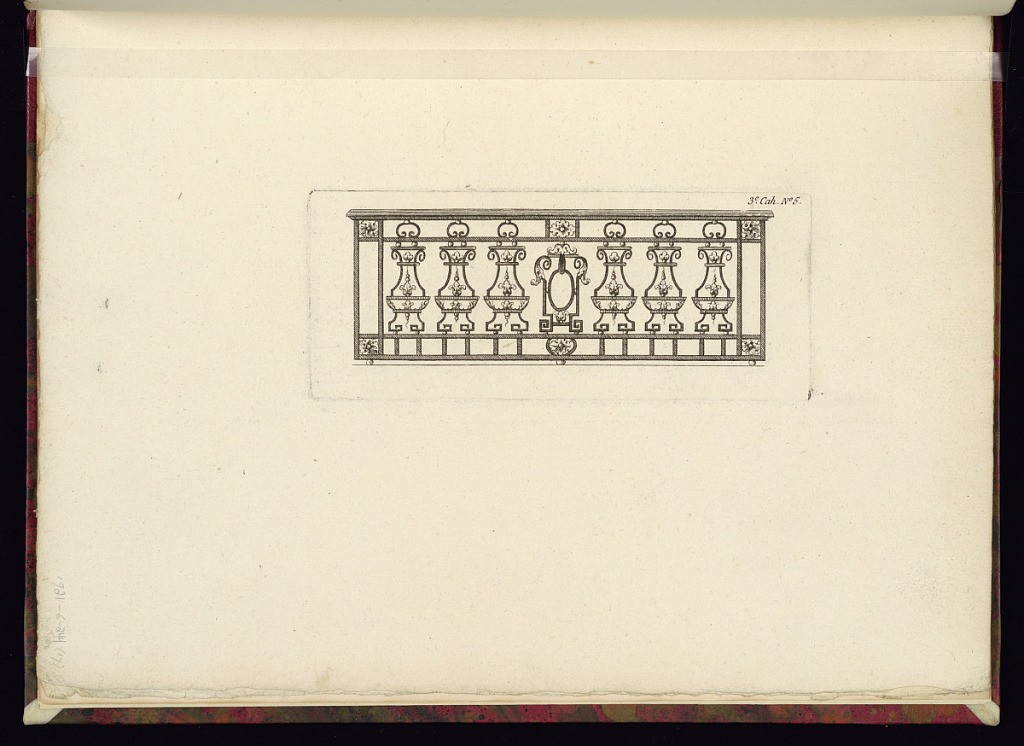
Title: Design for an Iron Balcony
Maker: Gabriel Bonthomme, France, active ca. 1775
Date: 1777
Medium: Etching and engraving on paper
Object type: Print
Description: Design for an iron balcony with decorative motifs rosettes, acanthus leaves, and c-scrolls. The plate is numbered but not signed.